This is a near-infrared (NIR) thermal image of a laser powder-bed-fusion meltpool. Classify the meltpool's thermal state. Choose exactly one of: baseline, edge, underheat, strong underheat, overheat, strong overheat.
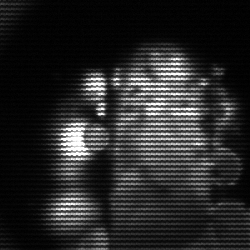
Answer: strong underheat